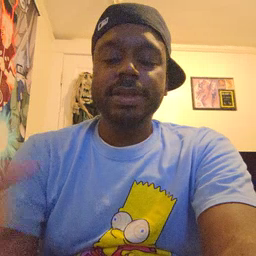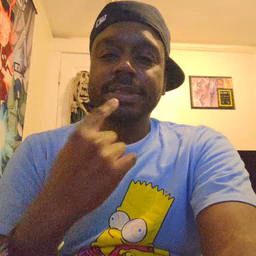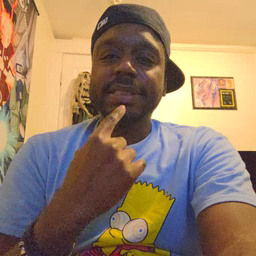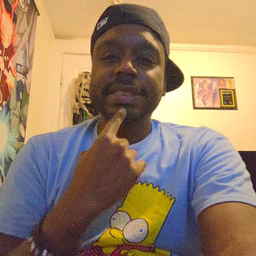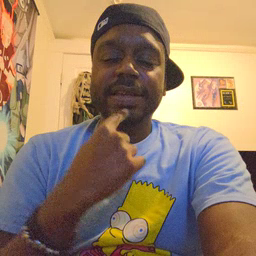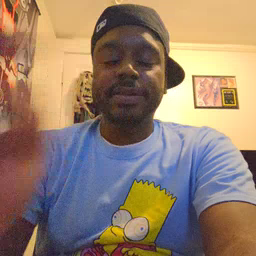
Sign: say